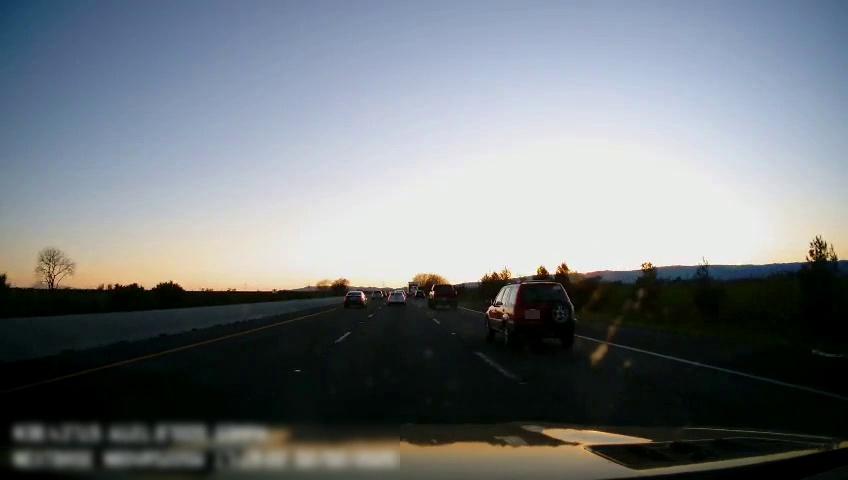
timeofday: Dusk/Dawn/Twilight
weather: Sunny
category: Drivable Space
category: Vehicles | Truck
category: Vehicles | SUV
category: Vehicles | Truck
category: Vehicles | SUV
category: Vehicles | SUV
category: Vehicles | Car
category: Vehicles | Car
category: Lanes | Current Lane
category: Lanes | Alternate Lane
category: Lanes | Alternate Lane
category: Lanes | Alternate Lane